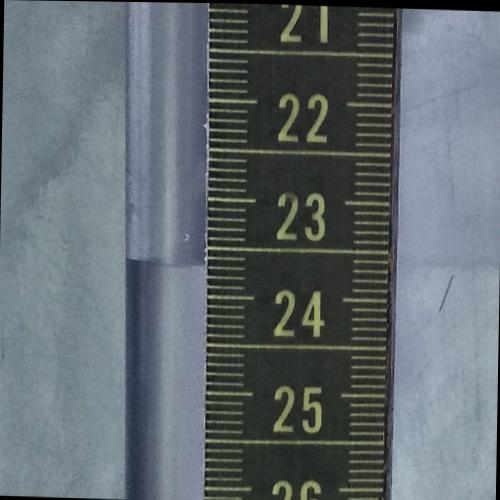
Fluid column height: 23.7 cm